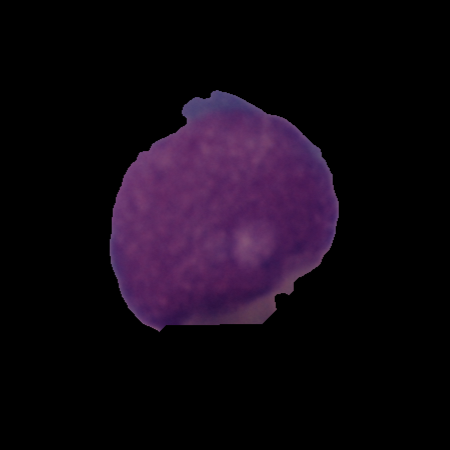
Label: cancer